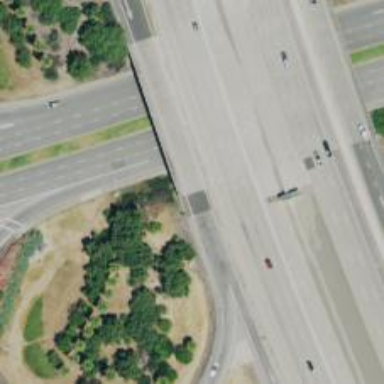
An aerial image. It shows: Motorway junction.